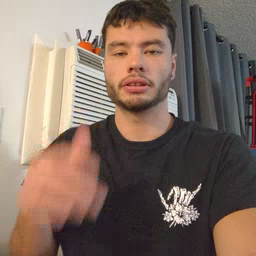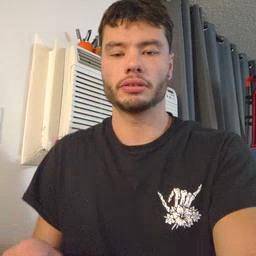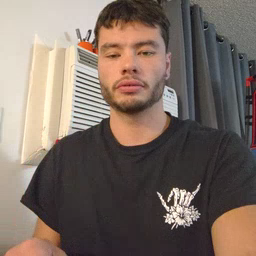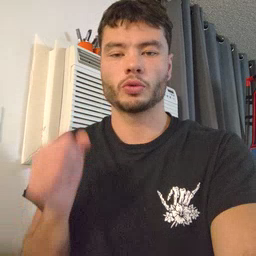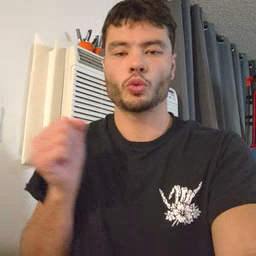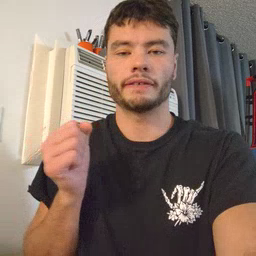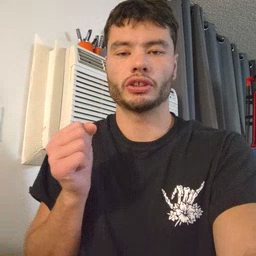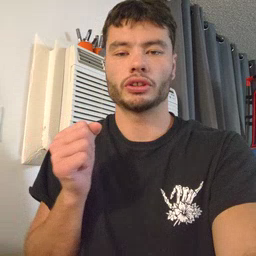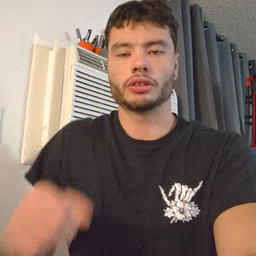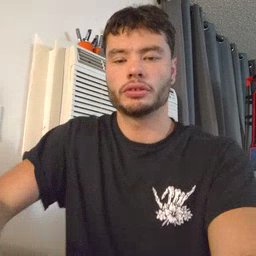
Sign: refrigerator